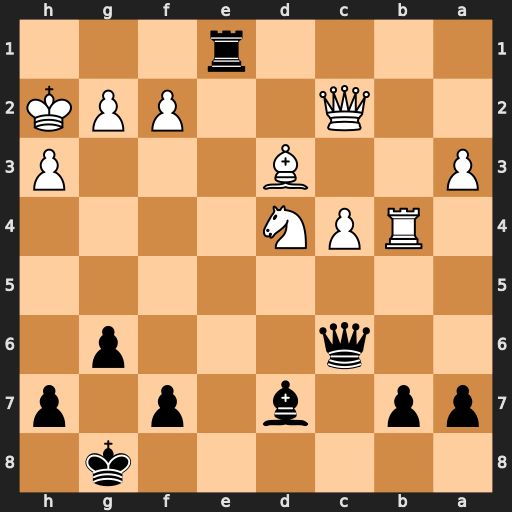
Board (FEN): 6k1/pp1b1p1p/2q3p1/8/1RPN4/P2B3P/2Q2PPK/4r3
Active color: b
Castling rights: -
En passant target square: -
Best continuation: Qd6+ g3 Qxd4